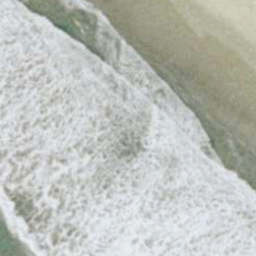
Label: beach